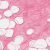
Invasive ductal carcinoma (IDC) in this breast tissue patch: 0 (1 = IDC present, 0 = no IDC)